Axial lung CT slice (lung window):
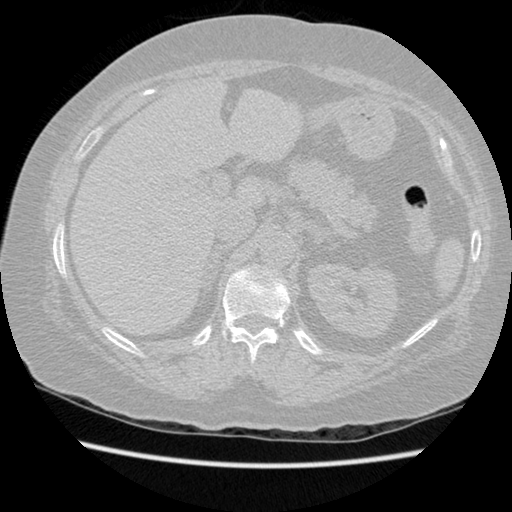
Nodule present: no